对于双曲线，将不平行于其渐近线且与该双曲线有且只有一个公共点的直线称为该双曲线的切线，这个公共点称为切点。已知双曲线 \(\Gamma\) 的方程为：\(x^2 - y^2 = 4\)。

\begin{enumerate}
    \item (1)若过点 \(P(0,2)\) 的直线 \(l\) 与双曲线 \(\Gamma\) 有且只有一个公共点，求直线 \(l\) 的方程；

    \item (2)已知过双曲线上一点 \(T(x_0,y_0)\) 与双曲线 \(\Gamma\) 相切的直线的方程为 \(x_0x - y_0y = 4\)，设 \(F_1\) 和 \(F_2\) 是双曲线的焦点，直线 \(l\) 是双曲线 \(\Gamma\) 的一条切线，求 \(F_1\) 和 \(F_2\) 到直线 \(l\) 的距离的乘积；

    \item (3)若点 \(Q\) 是直线 \(y = 2x + 2\) 上的一个动点，且过点 \(Q\) 可作双曲线 \(\Gamma\) 的两条切线，切点分别为 \(A\)、\(B\)，过 \(P(0,2)\) 作直线 \(AB\) 的垂线，垂足为 \(H\)。问：\(H\) 是否在一个定圆上？若是，求出该圆的方程，若不是，请说明理由。
\end{enumerate}
【解答】
\textbf{【详解】}

\noindent
(1) \(\because\) 直线 \(l\) 过点 \(P(0,2)\)，\\
当直线斜率不存在时，直线方程为 \(x=0\)，此时不符合题意，舍掉；\\
当直线斜率存在时，设出直线方程 \(y = kx + 2\)，

联立
\[
\begin{cases}
y = kx + 2 \\
x^2 - y^2 = 4
\end{cases}
\Rightarrow (1 - k^2)x^2 - 4kx - 8 = 0,
\]

当 \(1 - k^2 = 0 \Rightarrow k = \pm 1\)，此时直线与双曲线有且只有一个公共点，\\
当 \(k = 1\) 时，直线 \(l\) 的方程为 \(y = x + 2\)；\\
当 \(k = -1\) 时，直线 \(l\) 的方程为 \(y = -x + 2\)；

当 \(1 - k^2 \neq 0\)，若直线与双曲线有且只有一个公共点，\\
则 \(\Delta = (-4k)^2 - 4 \times (1 - k^2) \times (-8) = 0 \Rightarrow -16k^2 + 32 = 0\)，解得 \(k = \pm \sqrt{2}\)，\\
当 \(k = \sqrt{2}\) 时，直线 \(l\) 的方程为 \(y = \sqrt{2}x + 2\)；\\
当 \(k = -\sqrt{2}\) 时，\(y = -\sqrt{2}x + 2\)。

综上所述，直线 \(l\) 的方程为 \(y = x + 2\) 或 \(y = -x + 2\) 或 \(y = \sqrt{2}x + 2\) 或 \(y = -\sqrt{2}x + 2\)。

\vspace{1em}
\noindent
(2) 把双曲线 \(\Gamma\) 的方程 \(x^2 - y^2 = 4\) 化为标准方程，得 \(\frac{x^2}{4} - \frac{y^2}{4} = 1\)，则 \(a^2 = b^2 = 4\)，\(\therefore c^2 = 8\)，\(\therefore\) 双曲线的焦点坐标为 \(F_1(-2\sqrt{2},0)\)、\(F_2(2\sqrt{2},0)\)，

\(\because\) 过双曲线上一点 \(T(x_0,y_0)\) 与双曲线 \(\Gamma\) 相切的直线的方程为 \(x_0x - y_0y = 4\)，即 \(x_0x - y_0y - 4 = 0\)，

\(\therefore F_1\) 到直线 \(l\) 的距离 \(d_1 = \frac{|-2\sqrt{2}x_0 - 0 - 4|}{\sqrt{x_0^2 + y_0^2}}\)，\(F_2\) 到直线 \(l\) 的距离 \(d_2 = \frac{|2\sqrt{2}x_0 - 0 - 4|}{\sqrt{x_0^2 + y_0^2}}\)，

\(\therefore d_1 \cdot d_2 = \frac{|-2\sqrt{2}x_0 -0- 4|}{\sqrt{x_0^2 + y_0^2}} \cdot \frac{|2\sqrt{2}x_0 -0- 4|}{\sqrt{x_0^2 + y_0^2}} = \frac{|(-2\sqrt{2}x_0 - 4)(2\sqrt{2}x_0 - 4)|}{x_0^2 + y_0^2} = \frac{|16 - 8x_0^2|}{x_0^2 + y_0^2}\)，

又 \(x_0^2 - y_0^2 = 4\)，即 \(y_0^2 = x_0^2 - 4\)，\(\therefore d_1 \cdot d_2 = \frac{|16 - 8x_0^2|}{x_0^2 + y_0^2 } = \frac{|16 - 8x_0^2|}{x_0^2+x_0^2 - 4} = \frac{8|2 - x_0^2|}{2(x_0^2 - 2)} = \frac{4|x_0^2 - 2|}{x_0^2 - 2}\)，

\(\because x_0^2 - y_0^2 = 4\)，\(y_0^2 \ge 0\)，\(\therefore x_0^2 \ge 4\)，则 \(x_0^2 - 2 > 0\)，
\noindent
\(\therefore d_1 \cdot d_2 = \frac{4|x_0^2 - 2|}{x_0^2 - 2} = \frac{4(x_0^2 - 2)}{x_0^2 - 2} = 4\).

\vspace{1em}
\noindent
(3) \(\because\) 点 \(Q\) 是直线 \(y = 2x + 2\) 上的一个动点，设 \(Q(t, 2t + 2)\)，\(A(x_1, y_1)\)，\(B(x_2, y_2)\)，\\
则过 \(A\)、\(B\) 的切线方程分别为 \(x_1x - y_1y = 4\)、\(x_2x - y_2y = 4\)，

又 \(\because\) 这两条切线都过 \(Q(t, 2t + 2)\)，\(\therefore\)
\[
\begin{cases}
x_1t - y_1(2t + 2) = 4 \\
x_2t - y_2(2t + 2) = 4
\end{cases}
\]

\(\therefore\) 直线 \(AB\) 的方程为 \(tx - (2t + 2)y = 4\)，即 \(t(x - 2y) - (2y + 4) = 0\)，

令
\[
\begin{cases}
x - 2y = 0 \\
2y + 4 = 0
\end{cases}
\quad \text{解得} \quad
\begin{cases}
x = -4 \\
y = -2
\end{cases}
\]
\(\therefore\) 直线 \(AB\) 过定点 \(M(-4, -2)\)，

\(\because PH \perp AB\)，则 \(H\) 在以 \(PM\) 为直径的圆上，而 \(P(0, 2)\)，\\
则圆心为 \(PM\) 的中点，即圆心坐标为 \((-2, 0)\)，\\
半径为 \(\frac{1}{2}|PM| = \frac{1}{2}\sqrt{(-4 - 0)^2 + (-2 - 2)^2} = 2\sqrt{2}\)，

\(\therefore\) 该圆的方程为 \((x + 2)^2 + y^2 = 8\).

故 \(H\) 是在一个定圆上，该圆的方程为 \((x + 2)^2 + y^2 = 8\).

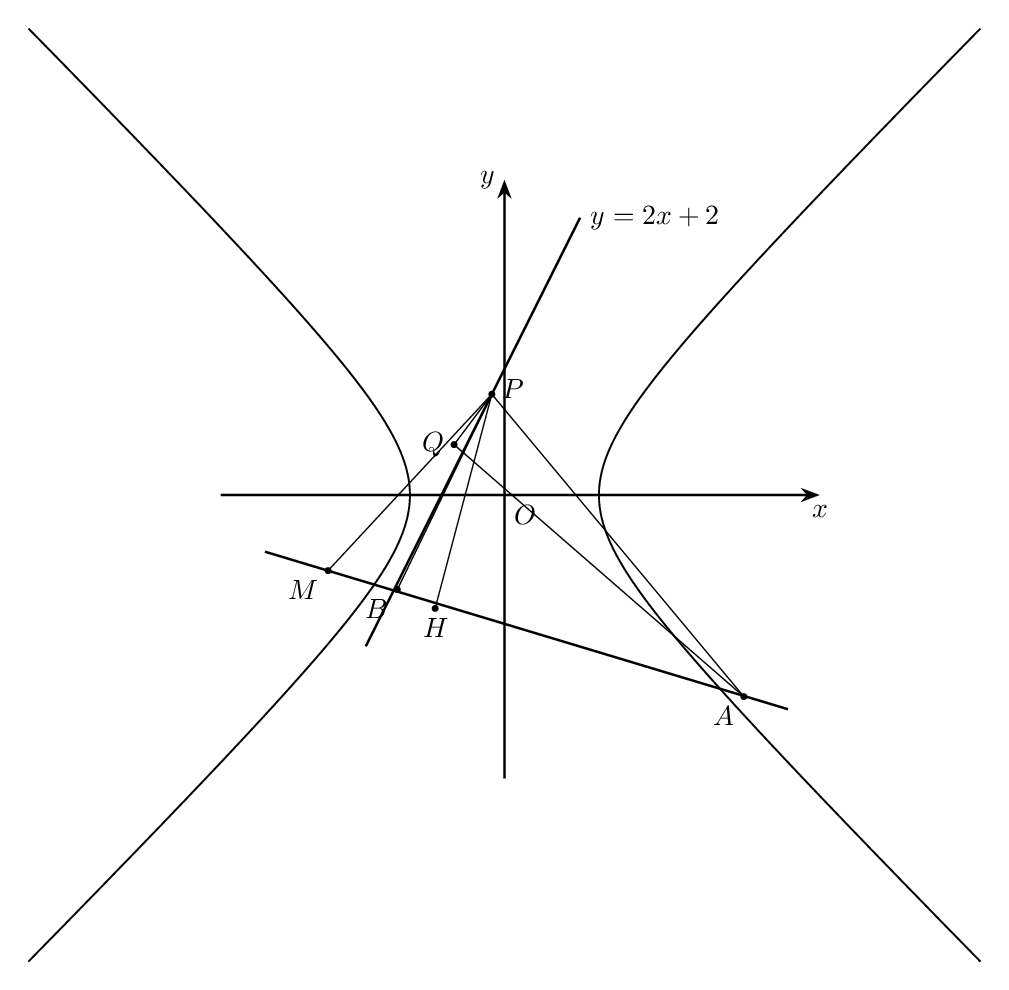